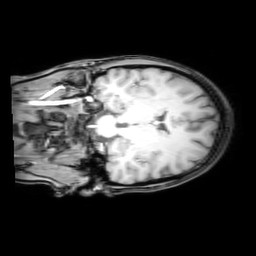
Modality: T1w
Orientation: coronal
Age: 22
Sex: female
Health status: healthy
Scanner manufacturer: philips
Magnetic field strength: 3 T
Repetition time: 0.012 s
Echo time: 0.0037 s